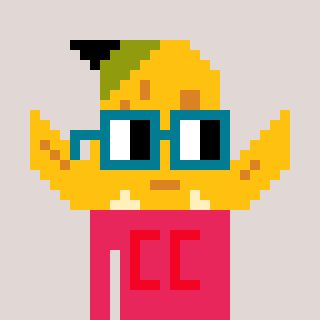
a pixel art character with square dark green glasses, a banana-shaped head and a redpinkish-colored body on a warm background